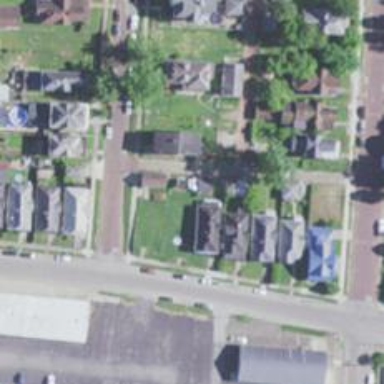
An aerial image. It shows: Alley classified as service road.